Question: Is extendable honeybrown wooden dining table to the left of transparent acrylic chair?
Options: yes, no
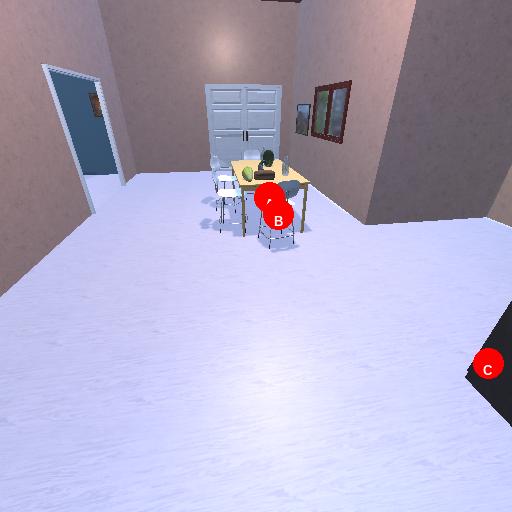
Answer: yes